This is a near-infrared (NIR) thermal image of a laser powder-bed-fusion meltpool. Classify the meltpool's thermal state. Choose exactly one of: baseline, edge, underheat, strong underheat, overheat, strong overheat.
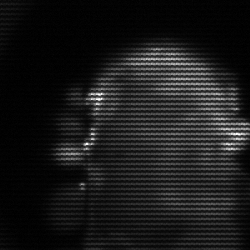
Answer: baseline